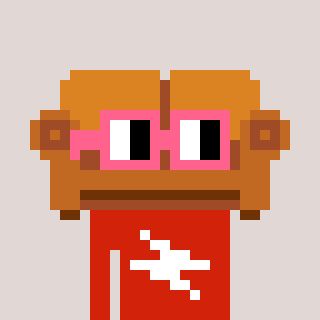
a pixel art character with square pink glasses, a couch-shaped head and a red-colored body on a warm background